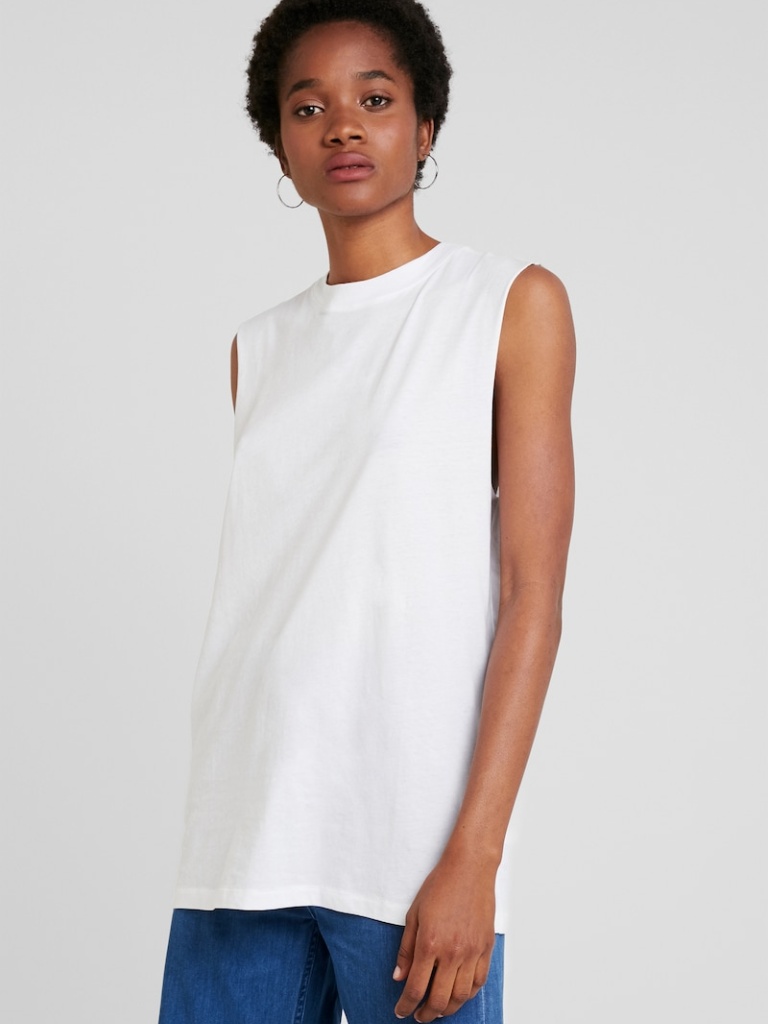
cotton relaxed sleeveless hip length Untucked crew t-shirt